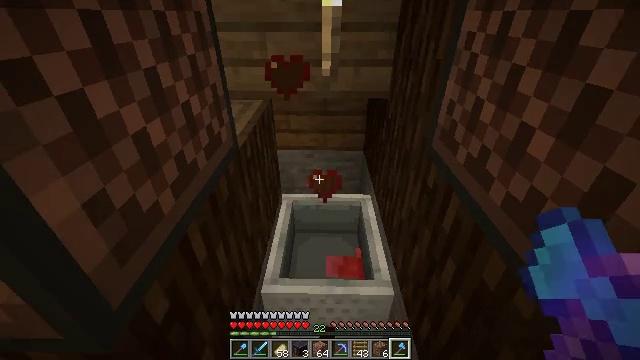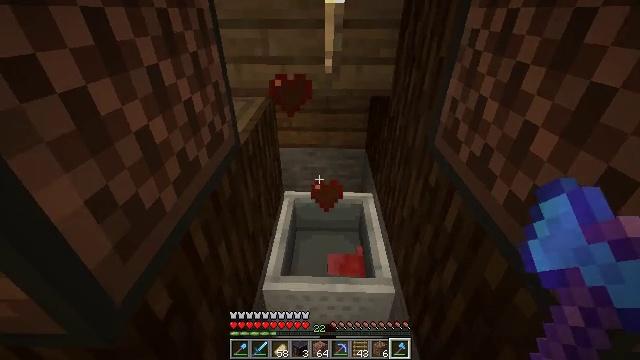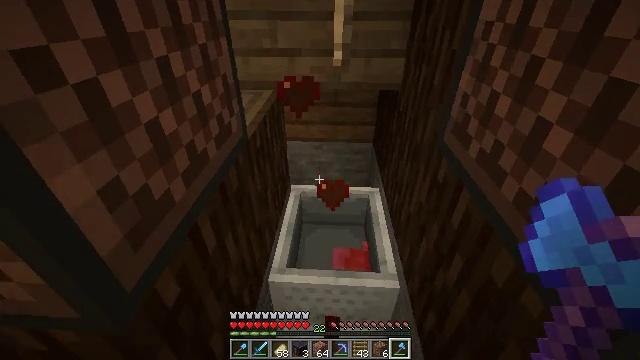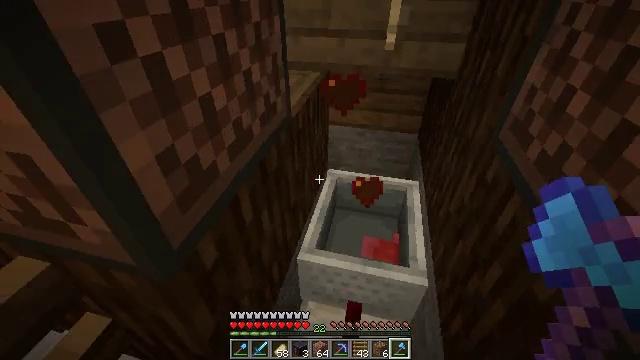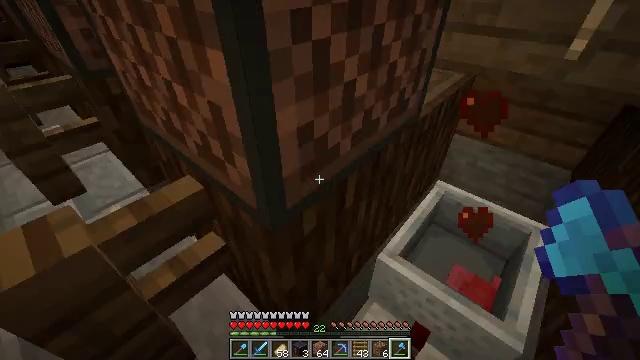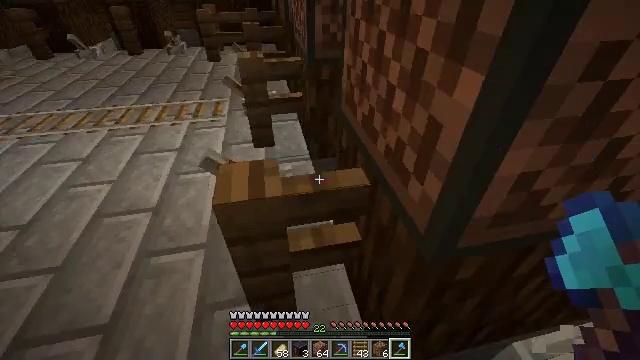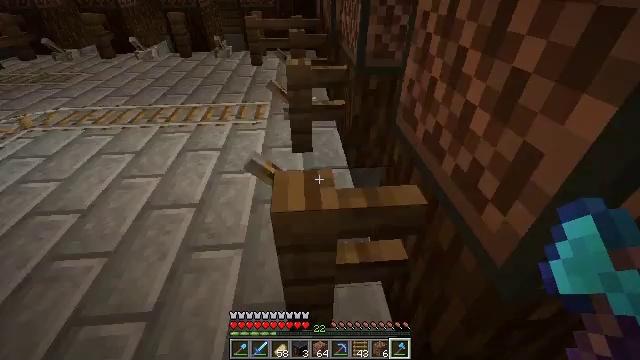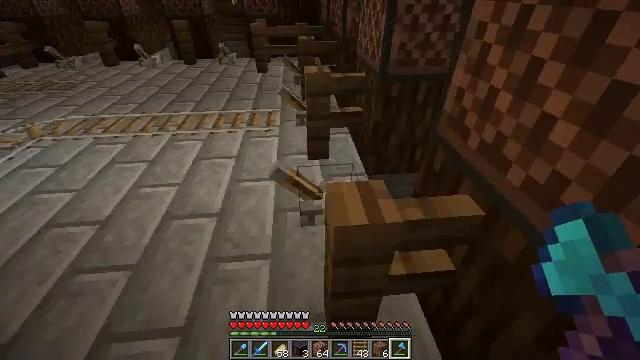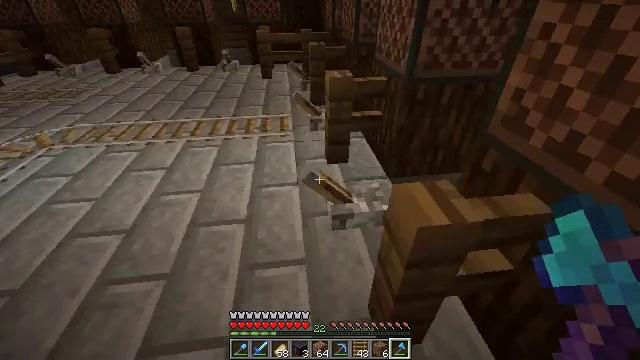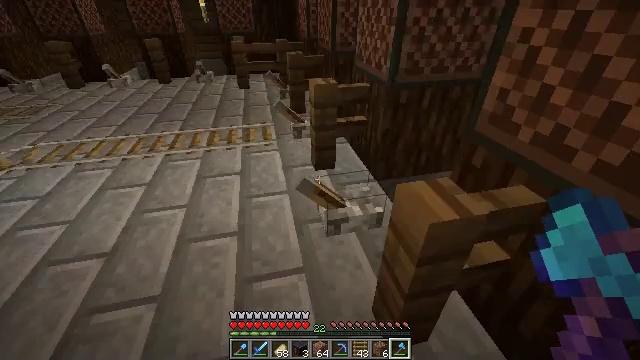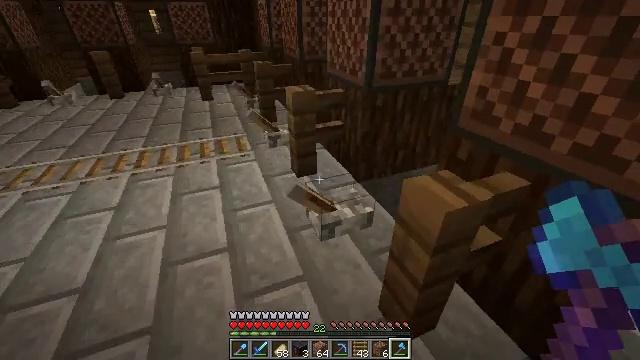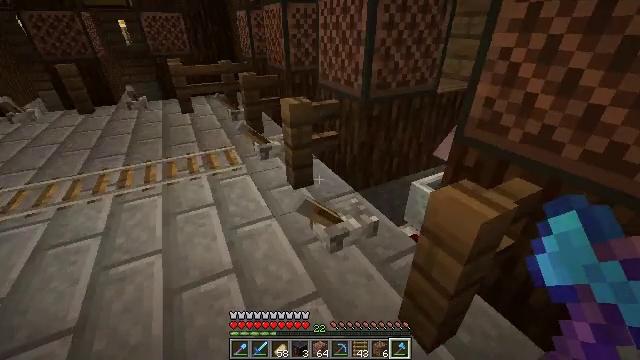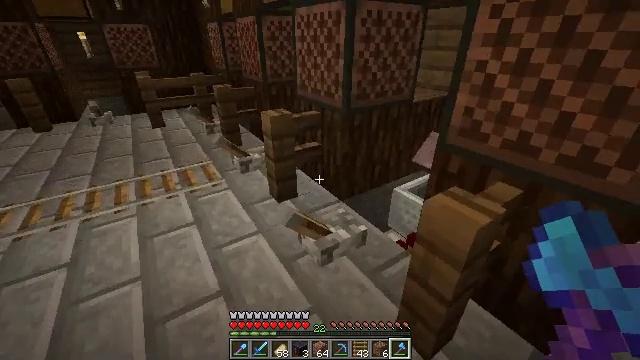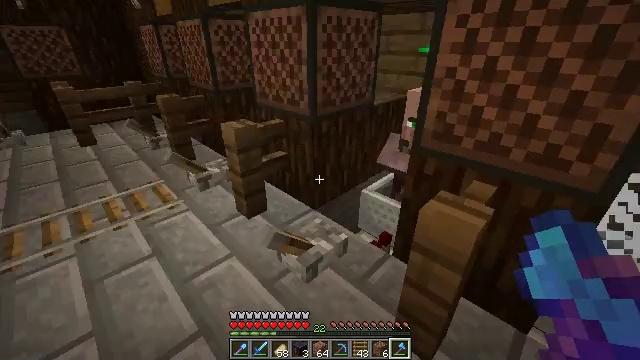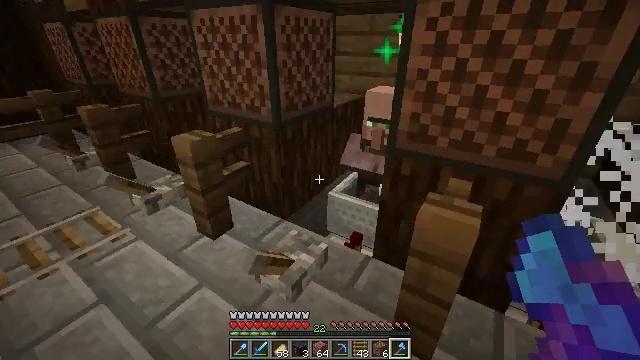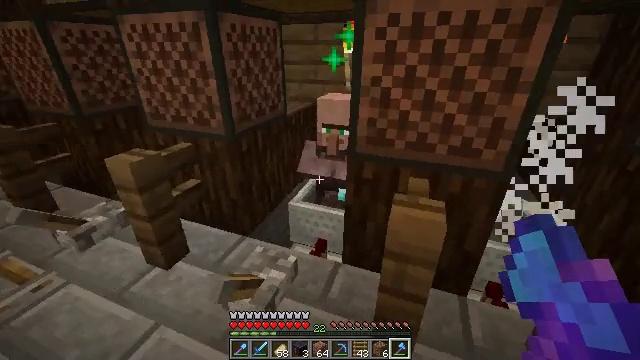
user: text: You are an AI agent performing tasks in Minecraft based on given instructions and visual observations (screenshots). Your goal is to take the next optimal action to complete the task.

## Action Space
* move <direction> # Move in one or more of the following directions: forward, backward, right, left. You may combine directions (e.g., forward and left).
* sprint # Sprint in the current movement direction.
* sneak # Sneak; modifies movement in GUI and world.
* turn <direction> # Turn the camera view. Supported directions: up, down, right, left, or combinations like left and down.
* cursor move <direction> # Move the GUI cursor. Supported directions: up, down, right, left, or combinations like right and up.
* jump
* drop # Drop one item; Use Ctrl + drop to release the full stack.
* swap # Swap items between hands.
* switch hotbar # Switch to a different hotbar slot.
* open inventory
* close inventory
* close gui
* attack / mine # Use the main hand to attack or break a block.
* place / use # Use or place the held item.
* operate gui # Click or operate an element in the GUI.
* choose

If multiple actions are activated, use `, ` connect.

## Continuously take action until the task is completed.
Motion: motion action
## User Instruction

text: Eliminate the villager.
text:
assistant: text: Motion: no_op
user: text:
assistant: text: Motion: turn left and down
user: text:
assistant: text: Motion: turn left and down
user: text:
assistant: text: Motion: move left, turn left and down
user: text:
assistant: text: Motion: move left, turn left
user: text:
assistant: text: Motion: move left, turn left and up
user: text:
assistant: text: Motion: move left, turn up
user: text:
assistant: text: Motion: move left, turn right and up
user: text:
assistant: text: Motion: move left, turn right and up
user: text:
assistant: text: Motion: move left, turn right and up
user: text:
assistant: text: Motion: move forward and move left, turn right and up
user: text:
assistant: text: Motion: move forward and move left, turn right and up
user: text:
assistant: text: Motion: move forward and move left, turn right
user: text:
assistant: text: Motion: move forward and move left, turn right
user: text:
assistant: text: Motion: move forward and move left, turn right and up
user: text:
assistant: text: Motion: move forward and move left, turn right and up
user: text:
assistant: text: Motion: move forward, turn right and up
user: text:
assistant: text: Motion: move forward, turn right
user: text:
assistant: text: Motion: move forward, turn right
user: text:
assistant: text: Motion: turn right
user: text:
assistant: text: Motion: no_op
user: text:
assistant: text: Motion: no_op
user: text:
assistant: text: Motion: turn left
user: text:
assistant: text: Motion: turn left
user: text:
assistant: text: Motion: no_op
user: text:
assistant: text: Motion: turn left and down
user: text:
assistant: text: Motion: use / place
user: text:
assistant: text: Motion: use / place
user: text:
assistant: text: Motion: use / place
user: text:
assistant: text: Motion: no_op